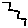
Label: zigzag